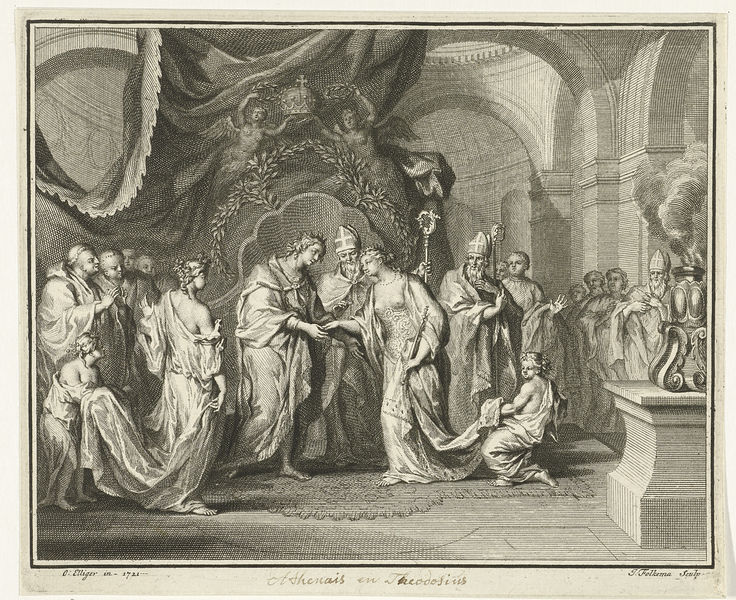
Titel: Huwelijk van Athenais en keizer Flavius Theodosius
Künstler: Jacob Folkema
Standort: Amsterdam
Institution: Rijksmuseum
Schlagwörter: nackt, menschen, innen, krone, engel, bischof, kreuz, baldachin, hochzeit, christentum, baldachon